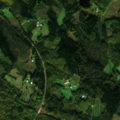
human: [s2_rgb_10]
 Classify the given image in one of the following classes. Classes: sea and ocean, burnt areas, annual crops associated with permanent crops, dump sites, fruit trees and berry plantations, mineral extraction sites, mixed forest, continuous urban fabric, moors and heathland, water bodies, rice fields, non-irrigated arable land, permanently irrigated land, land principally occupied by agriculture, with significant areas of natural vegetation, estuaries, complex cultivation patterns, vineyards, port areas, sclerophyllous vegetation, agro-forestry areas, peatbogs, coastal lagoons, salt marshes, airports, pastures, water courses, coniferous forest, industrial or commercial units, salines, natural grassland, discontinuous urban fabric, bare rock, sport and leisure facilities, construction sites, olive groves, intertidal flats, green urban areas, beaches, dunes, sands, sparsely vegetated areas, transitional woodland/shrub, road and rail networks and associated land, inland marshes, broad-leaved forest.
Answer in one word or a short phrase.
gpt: broad-leaved forest, mixed forest, transitional woodland/shrub, water bodies